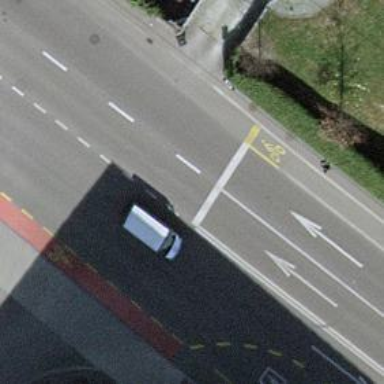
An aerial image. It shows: Asphalt road with primary highway designation. There is cycle lane on the left and cycle track on the right.